Question: When you upload files in IE (at least in IE8) you can double click on the field instead of clicking browse. The problem if you do this is when you return to the form after selecting a file. It will look like this:

IE will select the text in the field no matter where you move your mouse on the page (It releases focus if you click anywhere though)
This will not happen if you click the browse button to begin with, it only occurs when double clicking the input field.
Now, is there a way to make the field behave the same way, whether you click the button or double click the field? Like setting focus on some other part of the form.
It's starting to annoy me.
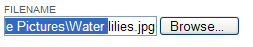
Answer: You basically want to tap in to the "onchange" event and then set the focus elsewhere: <URL>
I was able to get the IE8 highlighting to go away using jQuery and this code (where "up" is the id of your file input):
'''
$(document).ready(function() {
$("#up").change(function() {
$(document).focus();
});
});
'''